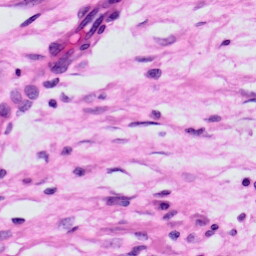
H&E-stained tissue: Skin